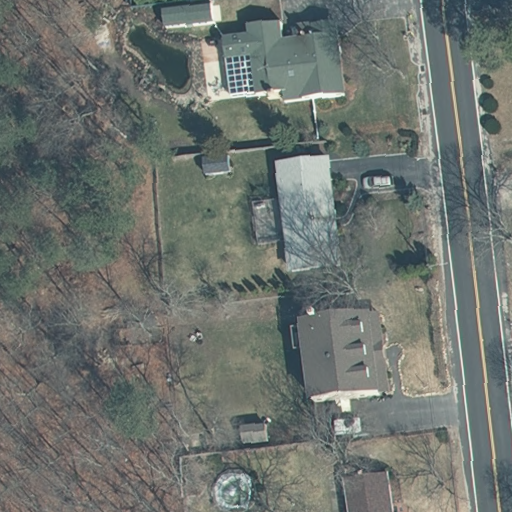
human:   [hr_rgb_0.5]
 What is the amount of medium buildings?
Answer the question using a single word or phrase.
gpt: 3

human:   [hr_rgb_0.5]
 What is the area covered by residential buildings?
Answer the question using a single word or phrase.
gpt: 980m2

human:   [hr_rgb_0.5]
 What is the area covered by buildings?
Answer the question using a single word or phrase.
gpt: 980m2

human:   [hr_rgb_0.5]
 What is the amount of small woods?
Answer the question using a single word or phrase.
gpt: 0

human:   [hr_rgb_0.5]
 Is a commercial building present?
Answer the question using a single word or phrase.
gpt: no

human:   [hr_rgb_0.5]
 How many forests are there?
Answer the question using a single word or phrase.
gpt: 1

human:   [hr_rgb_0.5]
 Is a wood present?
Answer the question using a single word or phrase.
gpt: yes

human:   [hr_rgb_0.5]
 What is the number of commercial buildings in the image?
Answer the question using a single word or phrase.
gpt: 0

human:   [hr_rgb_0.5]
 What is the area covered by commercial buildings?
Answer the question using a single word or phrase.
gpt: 0m2

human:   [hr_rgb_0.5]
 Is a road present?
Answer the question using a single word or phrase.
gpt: yes

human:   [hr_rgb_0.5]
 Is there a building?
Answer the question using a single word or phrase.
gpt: yes

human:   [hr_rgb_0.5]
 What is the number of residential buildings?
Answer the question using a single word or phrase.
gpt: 5

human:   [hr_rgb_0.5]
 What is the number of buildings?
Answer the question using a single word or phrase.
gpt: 5

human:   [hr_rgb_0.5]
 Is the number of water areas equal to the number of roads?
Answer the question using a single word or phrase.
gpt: no

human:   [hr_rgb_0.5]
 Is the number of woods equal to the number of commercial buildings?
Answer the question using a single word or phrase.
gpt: no

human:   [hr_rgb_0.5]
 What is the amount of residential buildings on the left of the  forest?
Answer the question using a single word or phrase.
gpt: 0

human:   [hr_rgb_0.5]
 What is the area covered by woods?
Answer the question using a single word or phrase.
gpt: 10656m2

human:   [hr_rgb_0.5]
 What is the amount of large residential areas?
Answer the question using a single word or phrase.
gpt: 1

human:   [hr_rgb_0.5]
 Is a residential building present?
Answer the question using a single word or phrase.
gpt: yes

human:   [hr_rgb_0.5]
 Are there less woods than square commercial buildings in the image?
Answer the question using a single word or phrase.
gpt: no

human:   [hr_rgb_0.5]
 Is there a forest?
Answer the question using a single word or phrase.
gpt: yes

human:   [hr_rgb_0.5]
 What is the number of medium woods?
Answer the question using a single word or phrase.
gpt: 0

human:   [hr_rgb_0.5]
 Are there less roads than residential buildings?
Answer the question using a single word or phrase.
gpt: yes

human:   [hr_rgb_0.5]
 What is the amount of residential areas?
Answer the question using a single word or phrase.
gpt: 1

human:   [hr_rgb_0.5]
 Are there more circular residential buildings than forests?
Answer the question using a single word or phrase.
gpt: no

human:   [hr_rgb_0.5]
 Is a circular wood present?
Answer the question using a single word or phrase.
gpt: no

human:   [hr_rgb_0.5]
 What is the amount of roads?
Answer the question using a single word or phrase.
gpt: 1

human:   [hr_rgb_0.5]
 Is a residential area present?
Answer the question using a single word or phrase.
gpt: yes

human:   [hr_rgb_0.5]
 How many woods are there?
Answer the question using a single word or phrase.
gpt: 1

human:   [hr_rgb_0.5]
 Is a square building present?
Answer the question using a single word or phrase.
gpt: no

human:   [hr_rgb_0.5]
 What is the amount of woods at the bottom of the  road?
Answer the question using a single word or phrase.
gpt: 0

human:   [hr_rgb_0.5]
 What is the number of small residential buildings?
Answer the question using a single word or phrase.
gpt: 2

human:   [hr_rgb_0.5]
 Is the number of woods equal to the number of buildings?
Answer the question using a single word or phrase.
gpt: no

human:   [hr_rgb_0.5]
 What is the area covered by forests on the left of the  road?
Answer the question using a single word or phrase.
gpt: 10656m2

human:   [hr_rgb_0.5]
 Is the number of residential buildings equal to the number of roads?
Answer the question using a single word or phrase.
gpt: no

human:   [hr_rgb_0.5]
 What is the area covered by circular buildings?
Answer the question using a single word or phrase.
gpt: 0m2

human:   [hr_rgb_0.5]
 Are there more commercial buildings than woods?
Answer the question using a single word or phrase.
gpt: no

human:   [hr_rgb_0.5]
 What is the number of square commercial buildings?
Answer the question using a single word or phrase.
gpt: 0

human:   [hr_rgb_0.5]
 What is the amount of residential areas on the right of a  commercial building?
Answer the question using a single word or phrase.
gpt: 0

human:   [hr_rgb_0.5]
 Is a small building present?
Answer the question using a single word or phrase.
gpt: yes

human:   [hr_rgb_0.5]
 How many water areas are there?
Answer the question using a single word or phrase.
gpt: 0

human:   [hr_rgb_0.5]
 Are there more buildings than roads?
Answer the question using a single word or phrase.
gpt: yes

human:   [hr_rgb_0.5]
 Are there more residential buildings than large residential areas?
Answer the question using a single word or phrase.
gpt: yes

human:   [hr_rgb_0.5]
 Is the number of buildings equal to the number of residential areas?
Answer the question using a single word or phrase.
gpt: no

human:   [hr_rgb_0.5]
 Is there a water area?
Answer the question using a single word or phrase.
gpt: no

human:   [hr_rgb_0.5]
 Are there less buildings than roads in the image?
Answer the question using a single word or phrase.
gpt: no

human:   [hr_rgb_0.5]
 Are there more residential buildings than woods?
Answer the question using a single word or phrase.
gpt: yes

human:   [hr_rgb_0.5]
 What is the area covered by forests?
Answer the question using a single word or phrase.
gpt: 10656m2

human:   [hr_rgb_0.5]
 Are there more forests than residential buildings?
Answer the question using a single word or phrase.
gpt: no

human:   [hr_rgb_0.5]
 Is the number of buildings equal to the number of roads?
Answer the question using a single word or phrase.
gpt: no

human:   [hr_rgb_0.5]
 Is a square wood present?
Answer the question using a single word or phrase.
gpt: no

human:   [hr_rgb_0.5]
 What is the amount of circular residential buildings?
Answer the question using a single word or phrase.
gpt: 0

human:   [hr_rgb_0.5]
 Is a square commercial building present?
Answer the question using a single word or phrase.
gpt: no

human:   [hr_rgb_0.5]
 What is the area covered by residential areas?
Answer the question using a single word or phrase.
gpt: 10656m2

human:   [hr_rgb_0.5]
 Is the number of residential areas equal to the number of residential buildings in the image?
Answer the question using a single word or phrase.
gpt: no

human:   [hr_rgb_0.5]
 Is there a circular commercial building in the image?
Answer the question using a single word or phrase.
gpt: no

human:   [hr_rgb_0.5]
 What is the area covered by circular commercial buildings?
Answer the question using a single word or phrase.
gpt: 0m2

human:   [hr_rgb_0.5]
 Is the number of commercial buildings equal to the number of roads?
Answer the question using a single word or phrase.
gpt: no

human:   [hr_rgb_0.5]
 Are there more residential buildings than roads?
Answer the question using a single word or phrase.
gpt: yes

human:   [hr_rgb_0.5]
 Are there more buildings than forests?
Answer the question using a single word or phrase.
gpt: yes

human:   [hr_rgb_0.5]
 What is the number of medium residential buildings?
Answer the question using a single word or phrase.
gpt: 3

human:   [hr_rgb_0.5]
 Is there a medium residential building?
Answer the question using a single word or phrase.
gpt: yes

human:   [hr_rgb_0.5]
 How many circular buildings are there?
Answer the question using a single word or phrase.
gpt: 0

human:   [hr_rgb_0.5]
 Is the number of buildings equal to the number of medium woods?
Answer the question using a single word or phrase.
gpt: no